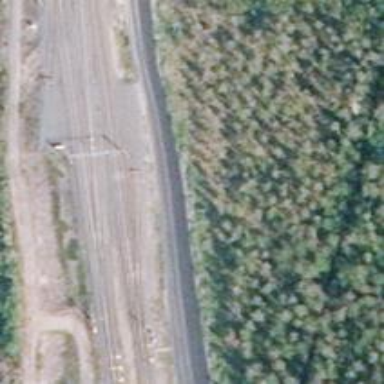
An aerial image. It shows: Railway yard used for servicing trains.